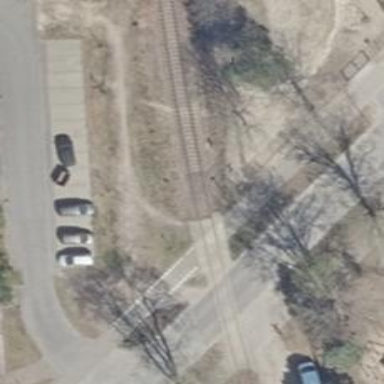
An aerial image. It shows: Railway crossing.